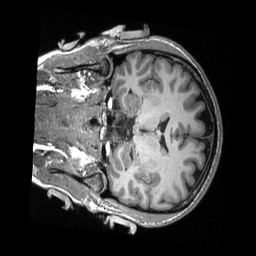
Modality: T1w
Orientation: coronal
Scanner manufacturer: siemens
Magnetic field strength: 3 T
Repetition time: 2.3 s
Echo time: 0.00308 s